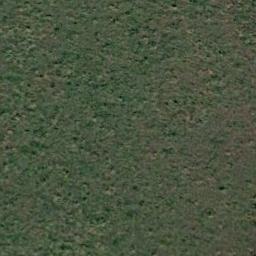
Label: meadow